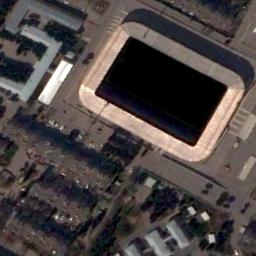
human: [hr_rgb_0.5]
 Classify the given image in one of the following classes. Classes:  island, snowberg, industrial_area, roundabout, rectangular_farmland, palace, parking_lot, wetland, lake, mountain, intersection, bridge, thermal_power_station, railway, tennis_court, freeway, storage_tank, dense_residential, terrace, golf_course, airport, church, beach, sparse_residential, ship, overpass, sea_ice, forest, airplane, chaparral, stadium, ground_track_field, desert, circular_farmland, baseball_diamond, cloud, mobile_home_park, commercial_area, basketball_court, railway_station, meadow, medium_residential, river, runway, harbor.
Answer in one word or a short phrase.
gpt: stadium